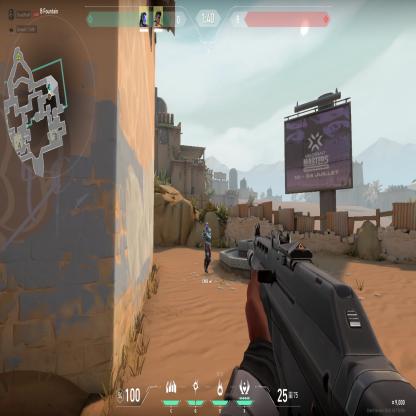
Label: teammate